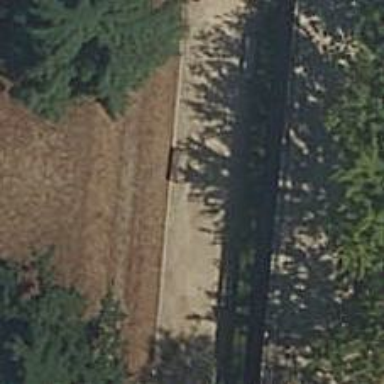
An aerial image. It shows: Concrete bench.